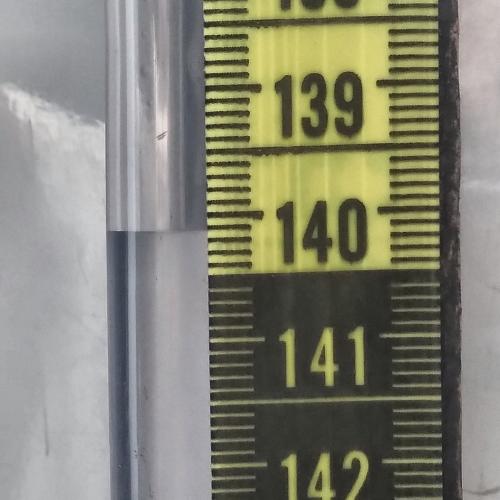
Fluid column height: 140.1 cm